Field crop: maize
Growth stage: 2
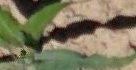
Species: maize